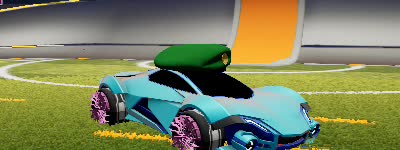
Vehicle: werewolf